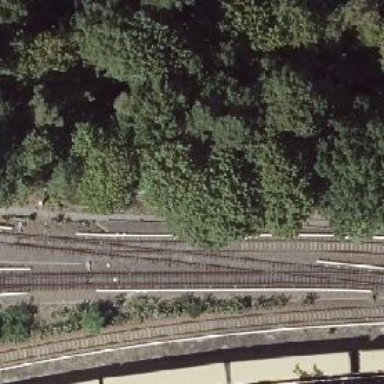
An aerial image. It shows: Siding service on electrified light rail railway.